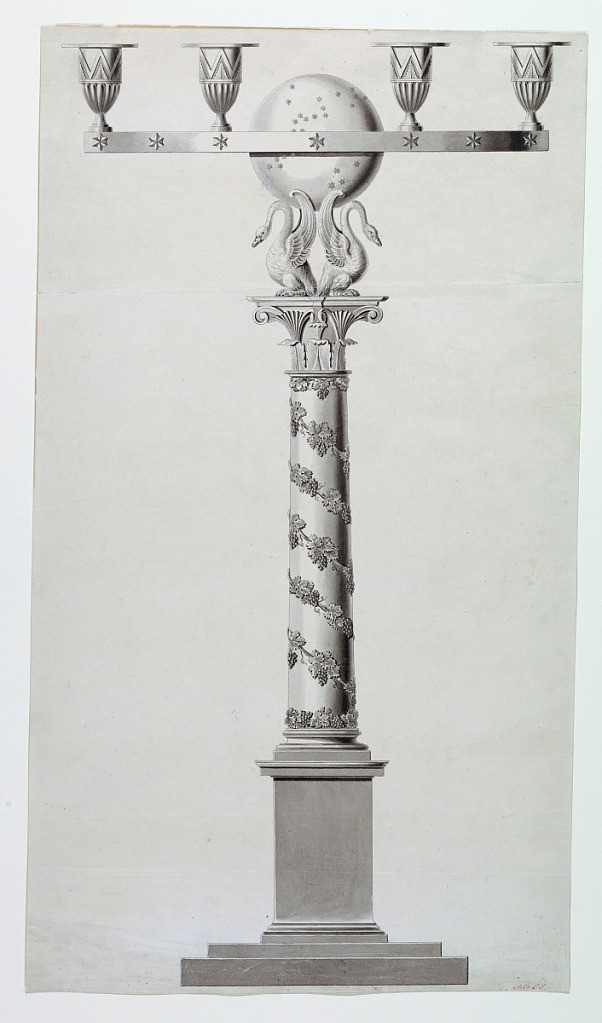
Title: Design for a Candlestick
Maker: Joseph Anton Seethaler II, German, 1799–1868
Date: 1825–1835
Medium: Pen and ink, brush and wash on paper
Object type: Drawing
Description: A column surrounded by a grapevine stands on a high pedestal and is topped by two swans supporting a starred sphere. Fasted to it is a ring intended to carry six sockets of which four are shown. Bottom right corner: "N 55;" in reddish ink